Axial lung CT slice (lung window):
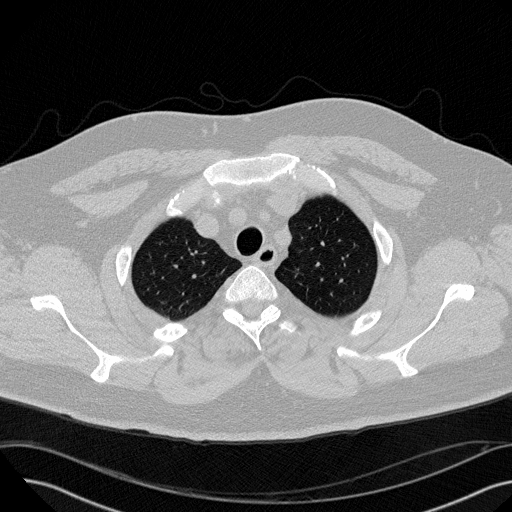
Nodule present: no